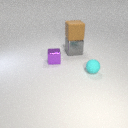
small cyan rubber sphere in front of small purple metal cube